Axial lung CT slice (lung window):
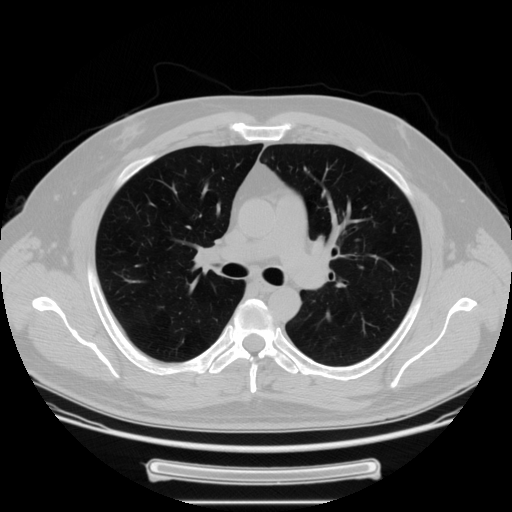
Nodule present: no